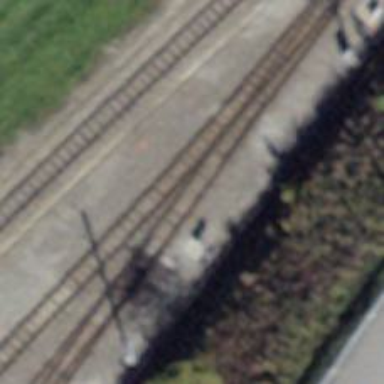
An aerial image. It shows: Narrow-gauge railway siding with 1 track. The track is electrified with contact line.